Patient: sex F, age 53
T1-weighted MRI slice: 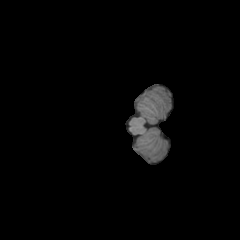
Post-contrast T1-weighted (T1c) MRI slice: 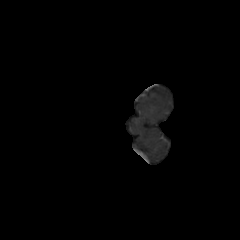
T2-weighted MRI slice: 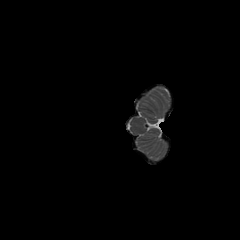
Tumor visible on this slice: no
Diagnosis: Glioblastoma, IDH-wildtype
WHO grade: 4